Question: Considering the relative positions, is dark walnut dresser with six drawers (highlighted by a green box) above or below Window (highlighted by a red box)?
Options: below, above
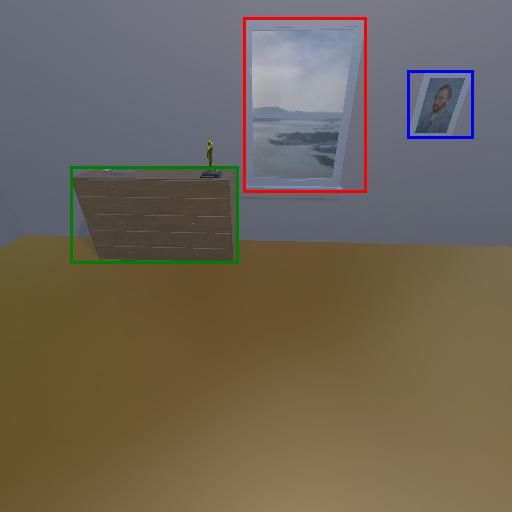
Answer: below